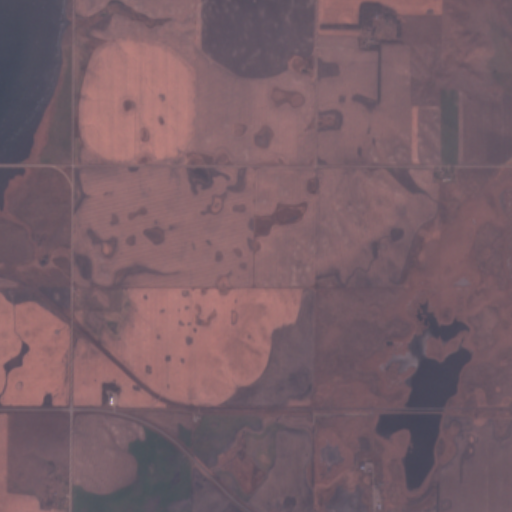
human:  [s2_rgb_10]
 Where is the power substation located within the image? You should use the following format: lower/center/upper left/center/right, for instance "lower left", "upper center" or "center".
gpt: The power substation is located in the lower center of the image.
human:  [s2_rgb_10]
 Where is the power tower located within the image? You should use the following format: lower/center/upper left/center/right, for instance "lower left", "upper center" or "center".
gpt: The power tower is located in the lower of the image.
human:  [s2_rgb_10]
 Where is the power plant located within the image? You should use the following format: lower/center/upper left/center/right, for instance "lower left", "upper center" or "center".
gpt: There is no power plant in the image.